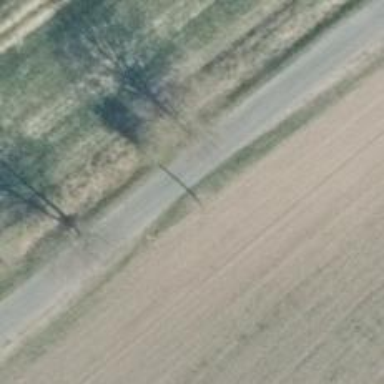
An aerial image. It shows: Power pole.